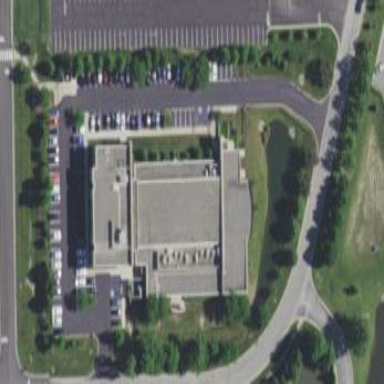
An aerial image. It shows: Building.